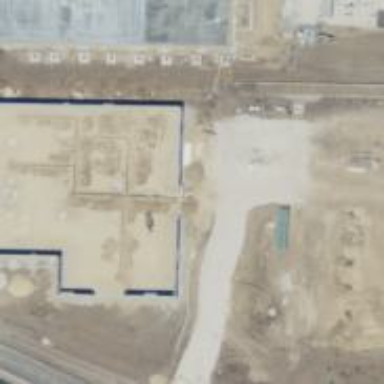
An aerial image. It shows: Building that houses fitness center.